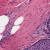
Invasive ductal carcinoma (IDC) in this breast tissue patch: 0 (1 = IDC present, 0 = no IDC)